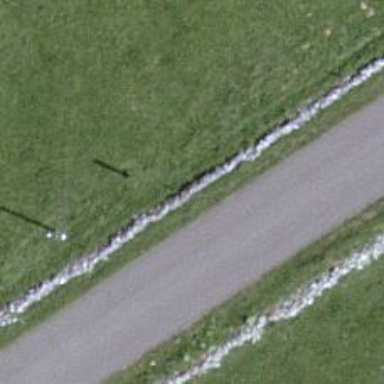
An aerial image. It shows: Wall barrier.